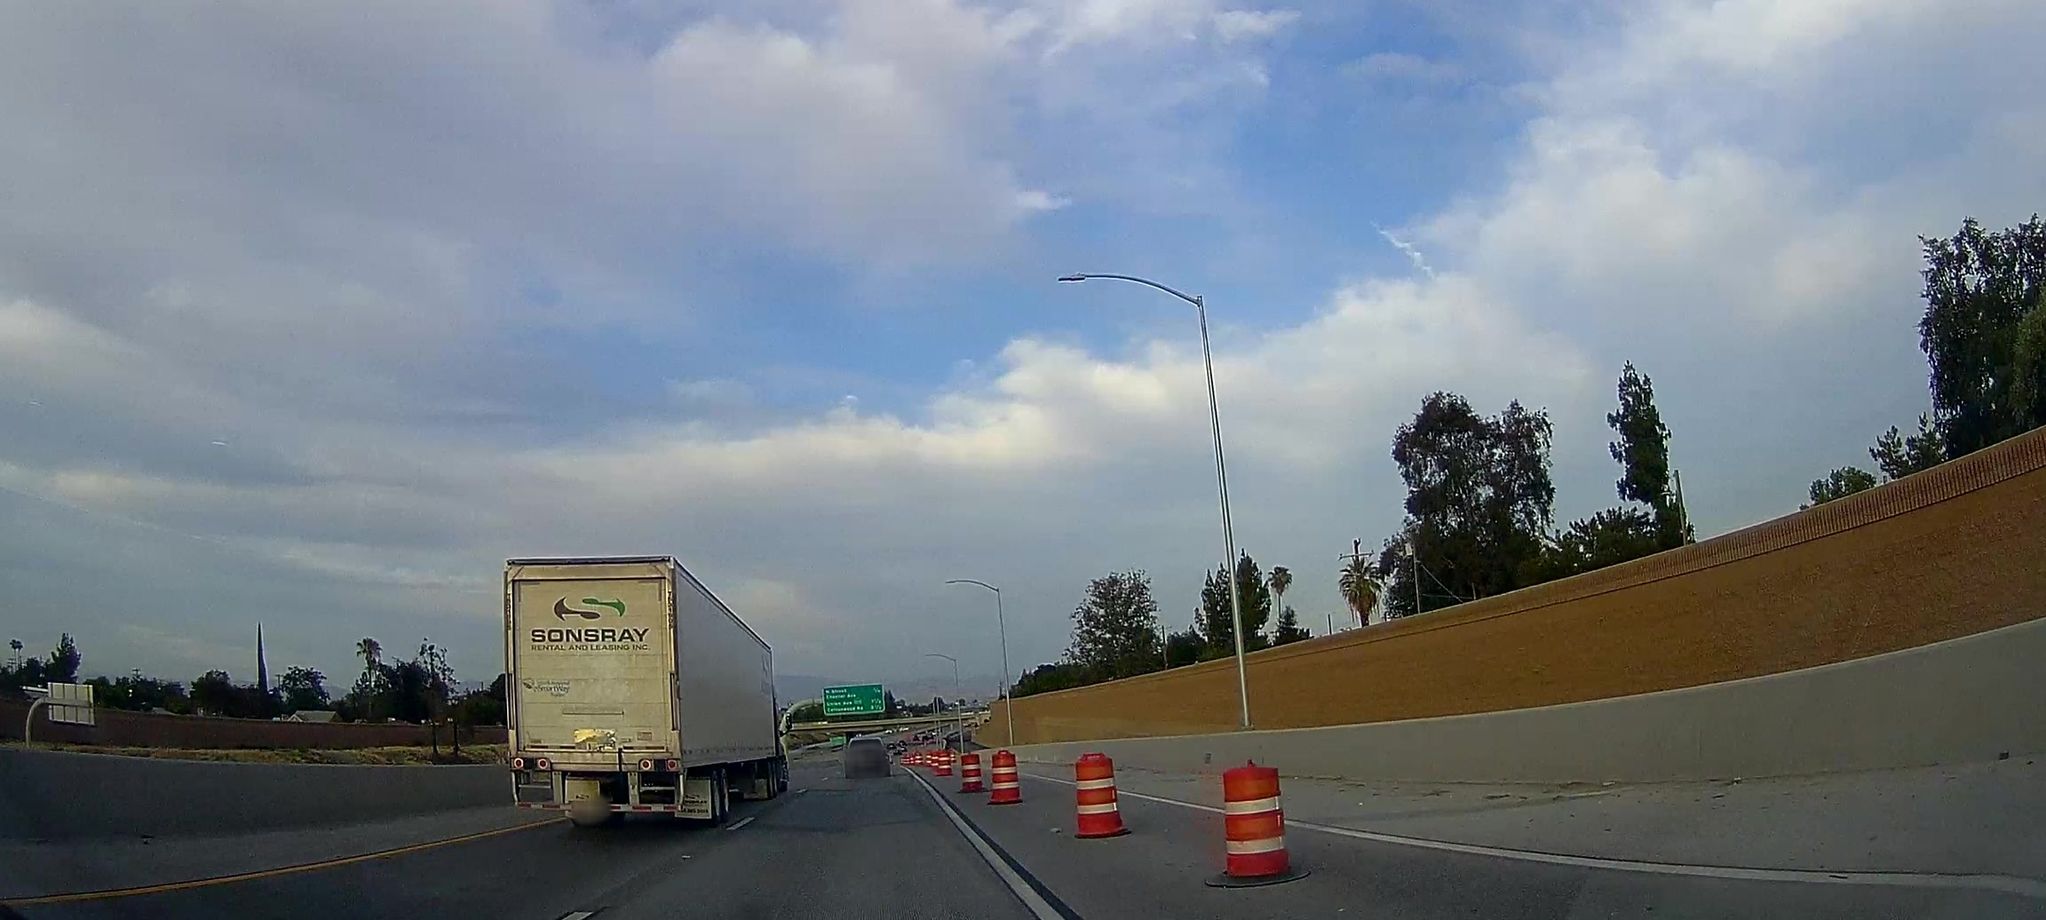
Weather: cloudy
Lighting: day
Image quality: good
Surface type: driving surface
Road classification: trunk_link, motorway_link
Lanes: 2
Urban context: urban centre
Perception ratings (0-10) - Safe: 0.98, Lively: 0.82, Beautiful: 2.77, Boring: 7.23, Depressing: 6.04, Wealthy: 1.93